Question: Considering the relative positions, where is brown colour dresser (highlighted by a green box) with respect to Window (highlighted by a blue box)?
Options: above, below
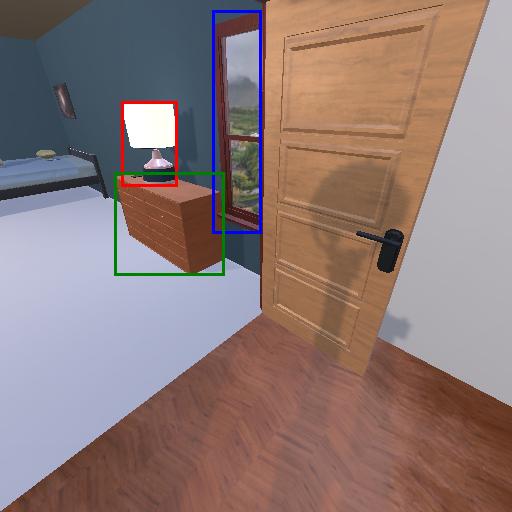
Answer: above